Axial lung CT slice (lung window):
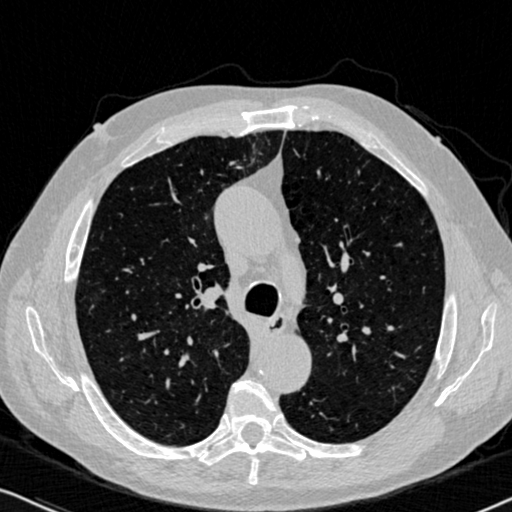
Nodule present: no